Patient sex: M
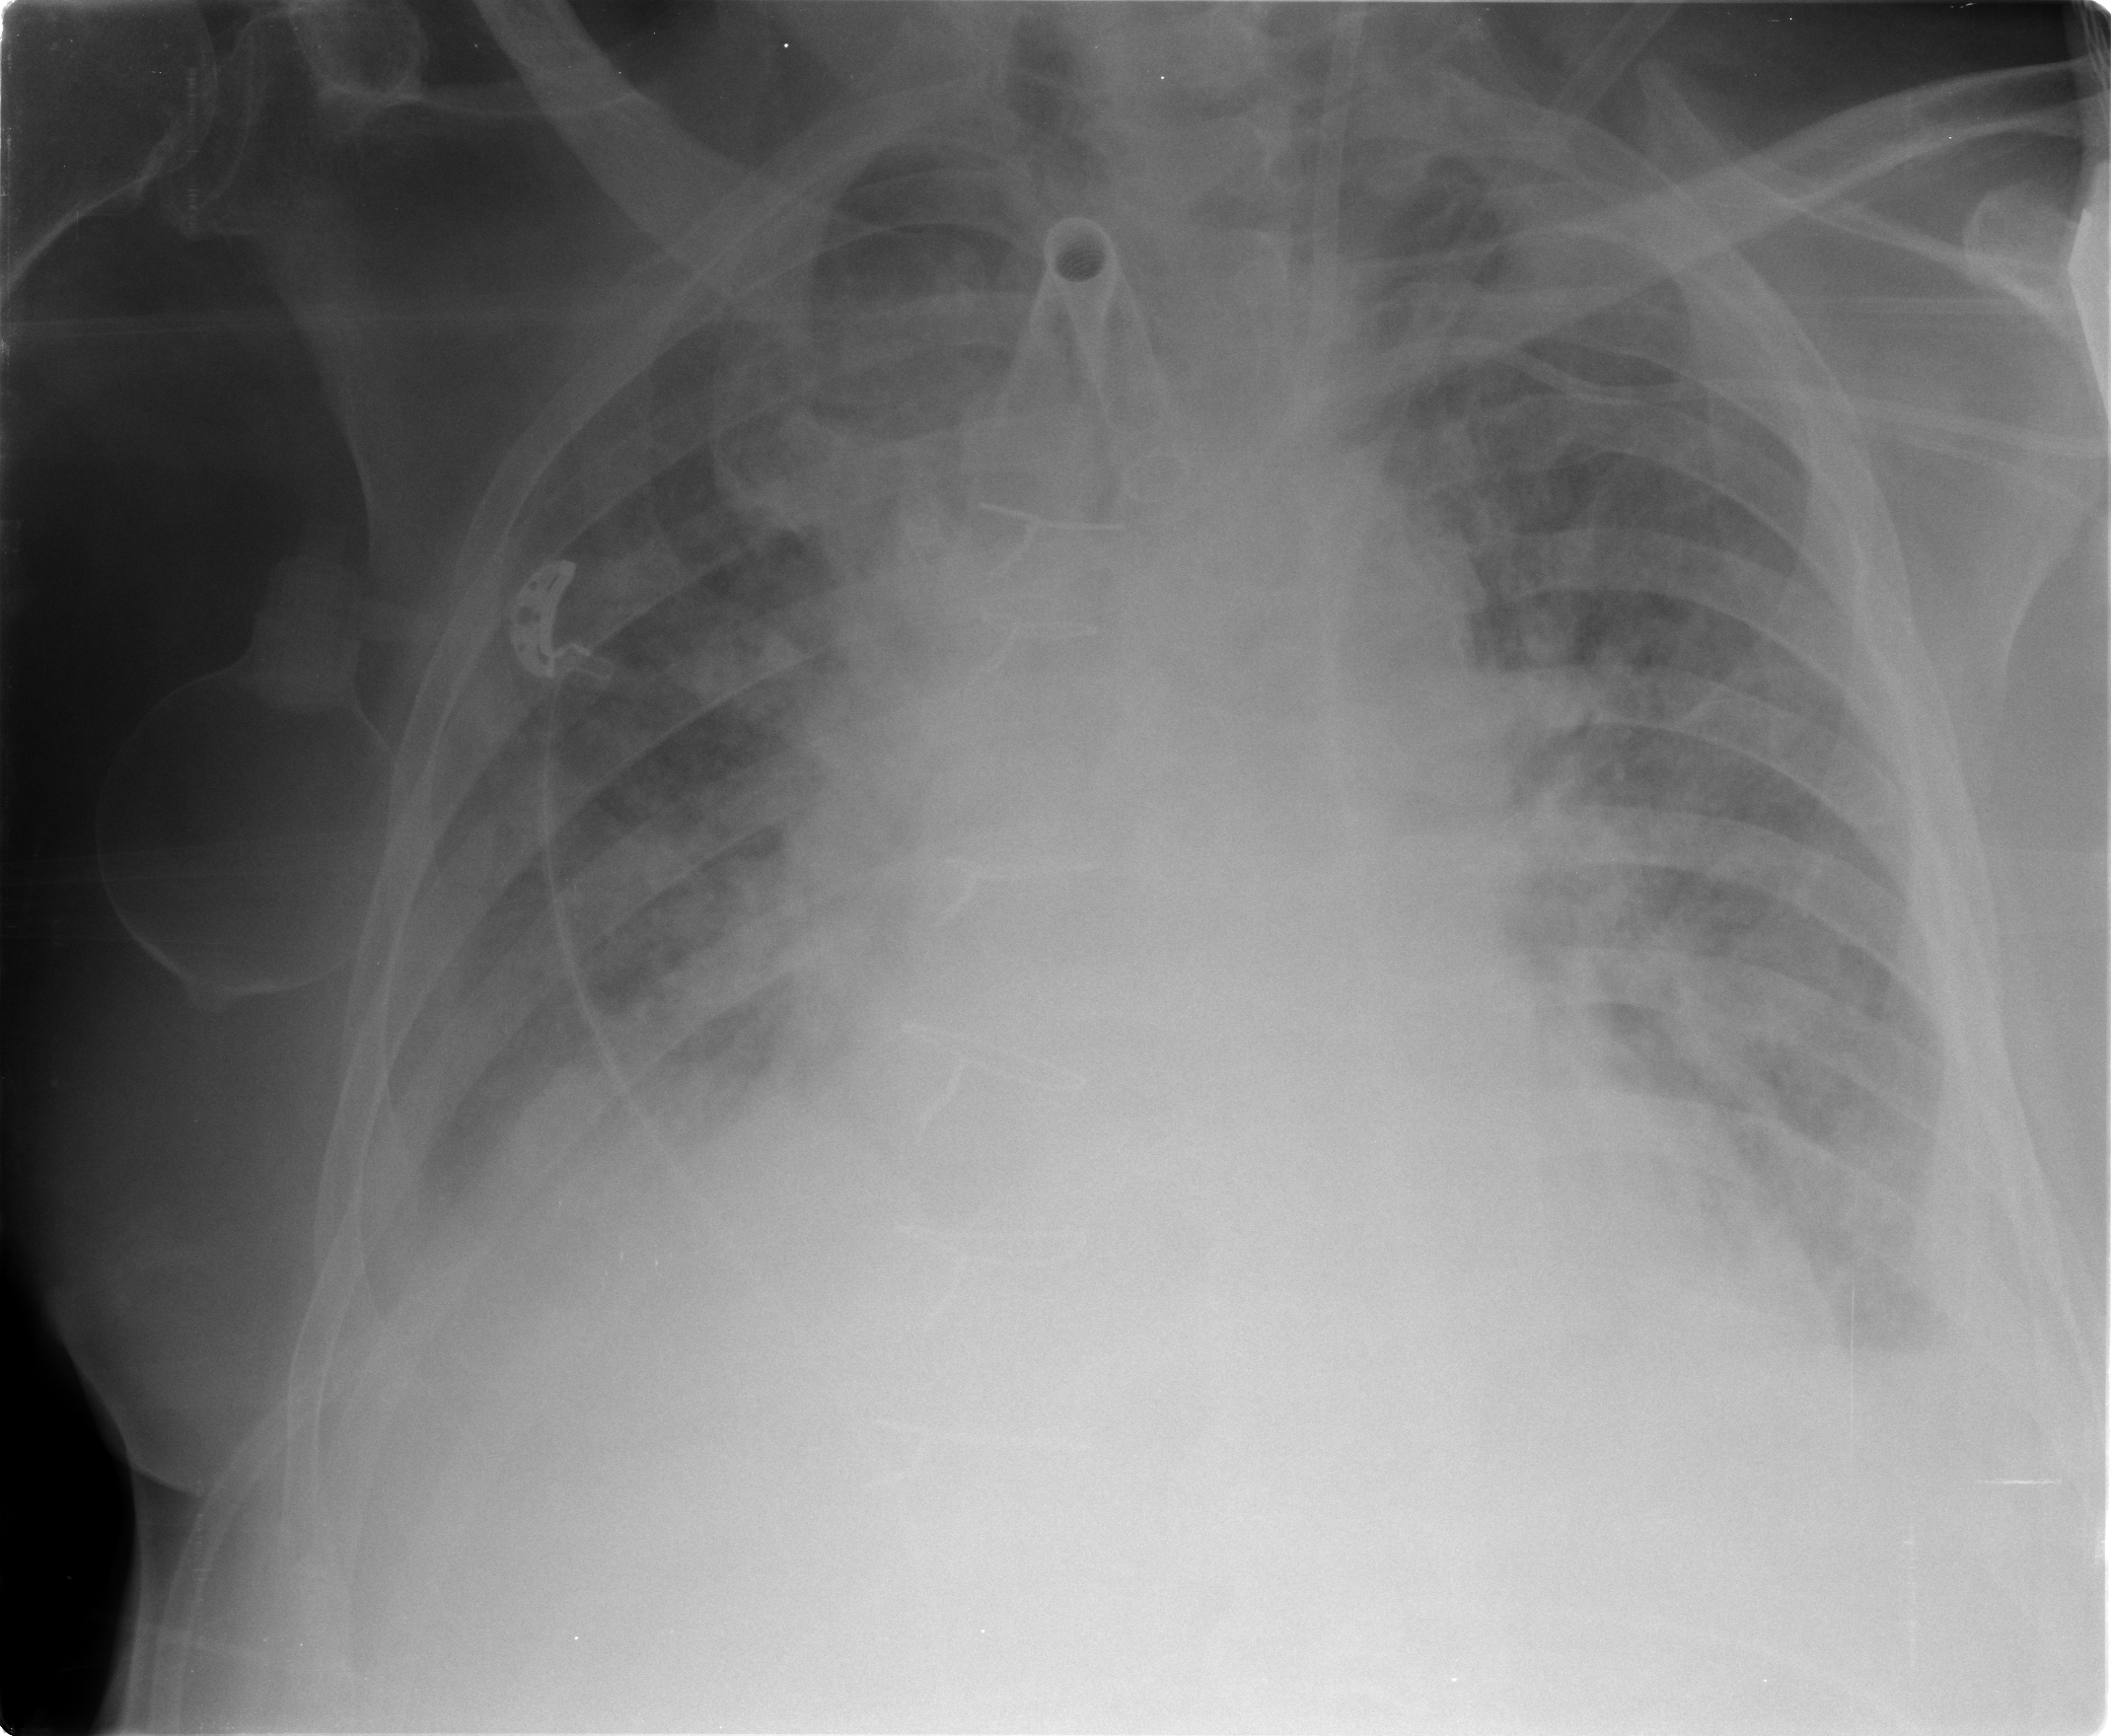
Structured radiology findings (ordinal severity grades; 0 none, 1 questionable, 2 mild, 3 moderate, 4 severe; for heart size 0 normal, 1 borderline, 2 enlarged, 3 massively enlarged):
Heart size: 2
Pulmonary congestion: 2
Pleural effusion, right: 2
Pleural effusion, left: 2
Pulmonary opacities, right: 3
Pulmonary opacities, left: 3
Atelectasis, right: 2
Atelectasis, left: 2